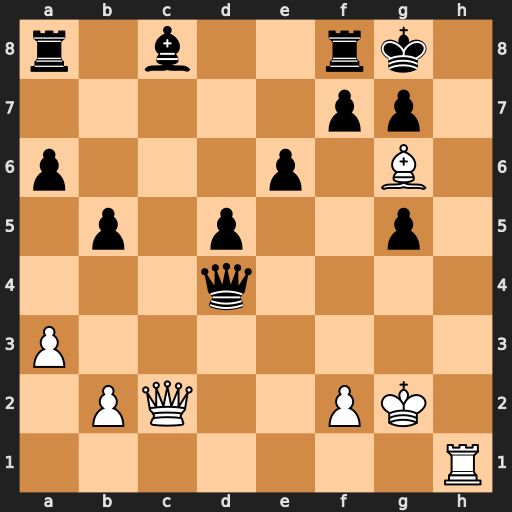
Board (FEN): r1b2rk1/5pp1/p3p1B1/1p1p2p1/3q4/P7/1PQ2PK1/7R
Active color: w
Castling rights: -
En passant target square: -
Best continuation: Bh7+ Kh8 Bg8+ Qh4 Rxh4+ gxh4 Qh7#